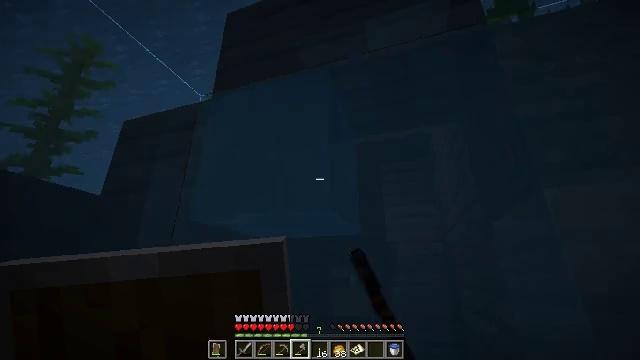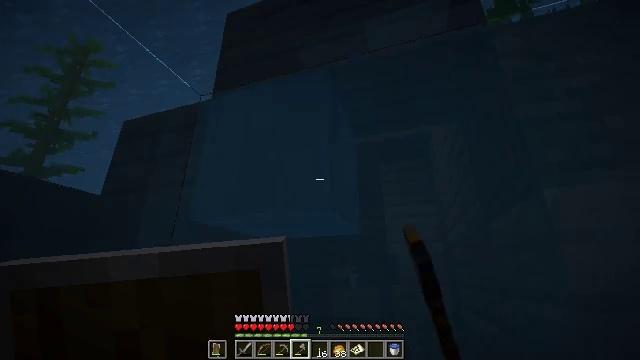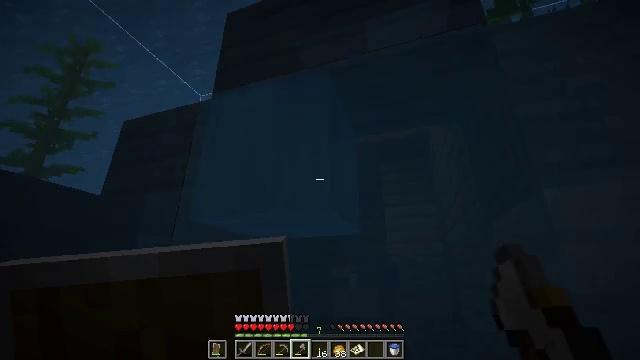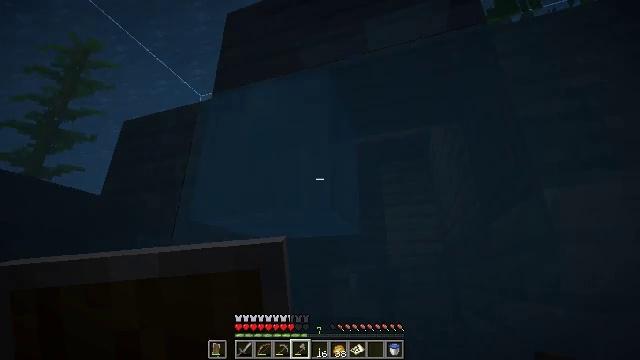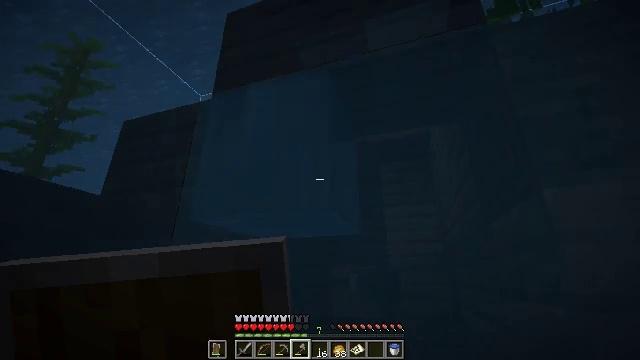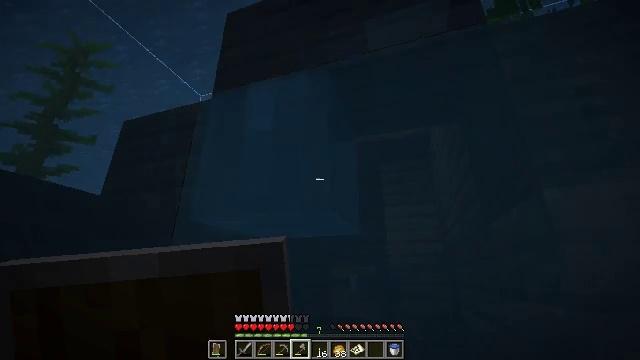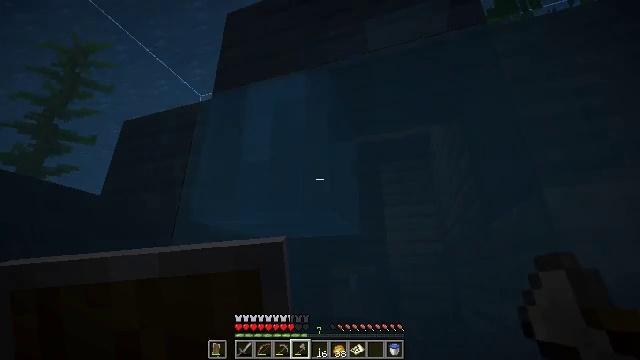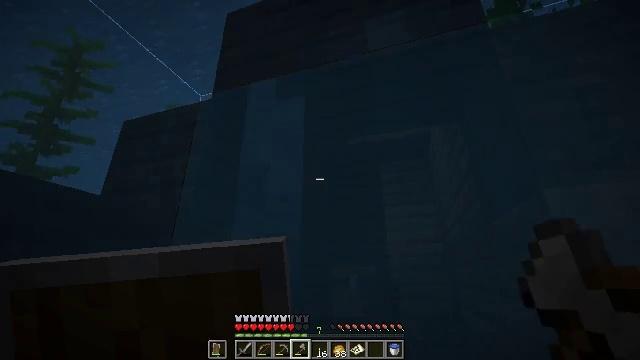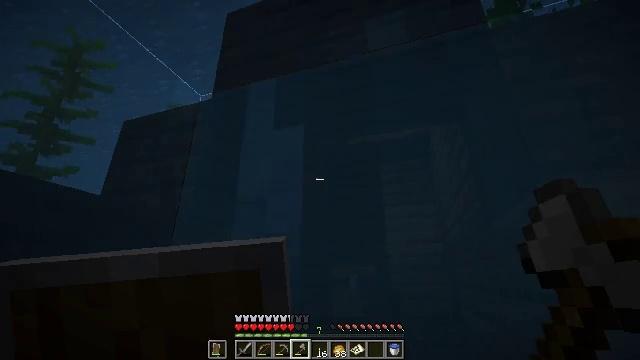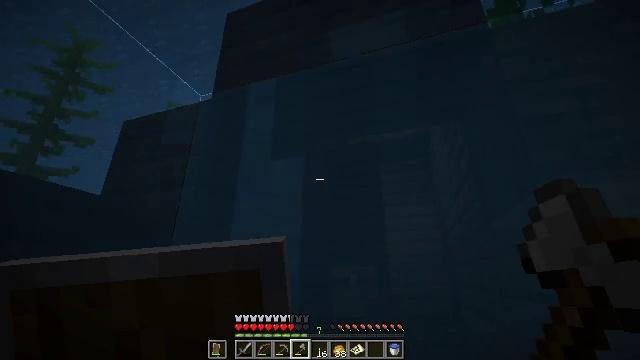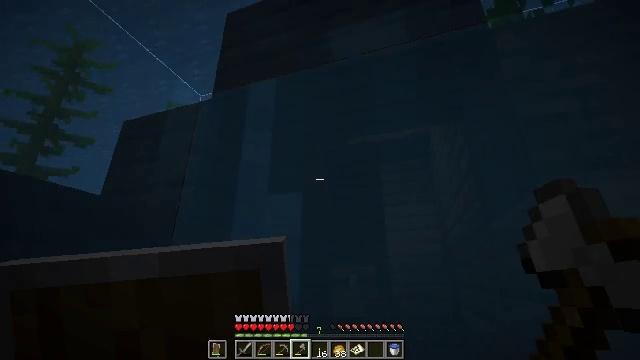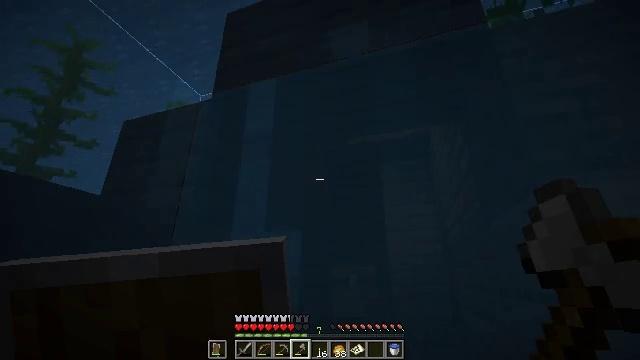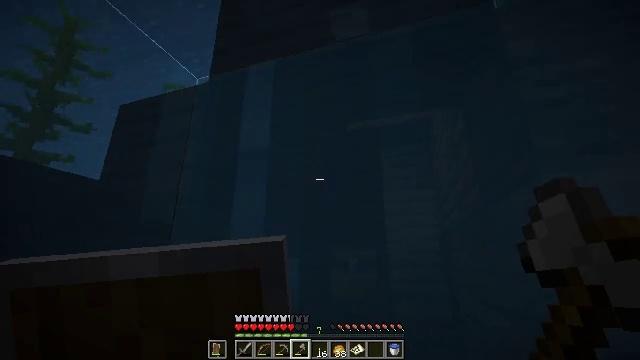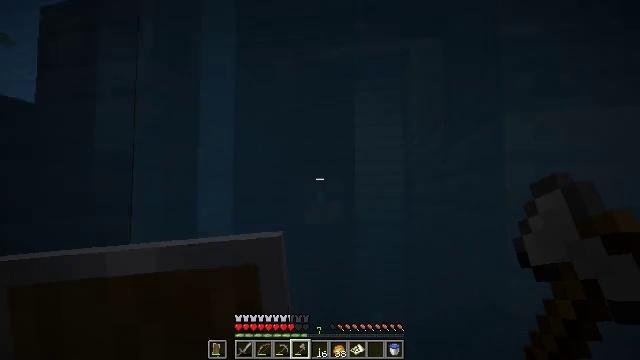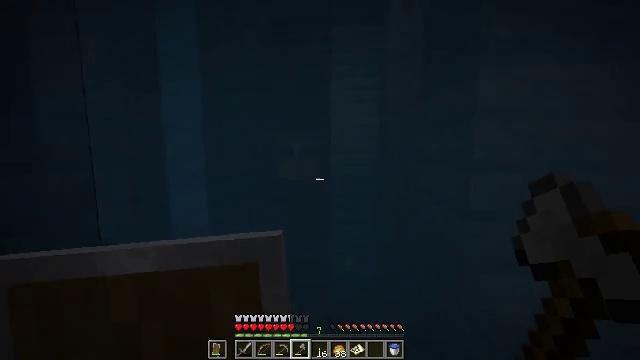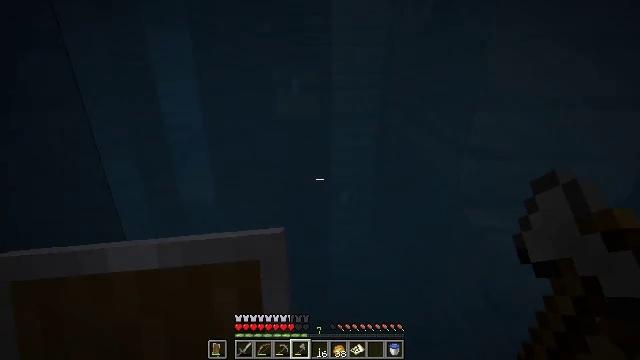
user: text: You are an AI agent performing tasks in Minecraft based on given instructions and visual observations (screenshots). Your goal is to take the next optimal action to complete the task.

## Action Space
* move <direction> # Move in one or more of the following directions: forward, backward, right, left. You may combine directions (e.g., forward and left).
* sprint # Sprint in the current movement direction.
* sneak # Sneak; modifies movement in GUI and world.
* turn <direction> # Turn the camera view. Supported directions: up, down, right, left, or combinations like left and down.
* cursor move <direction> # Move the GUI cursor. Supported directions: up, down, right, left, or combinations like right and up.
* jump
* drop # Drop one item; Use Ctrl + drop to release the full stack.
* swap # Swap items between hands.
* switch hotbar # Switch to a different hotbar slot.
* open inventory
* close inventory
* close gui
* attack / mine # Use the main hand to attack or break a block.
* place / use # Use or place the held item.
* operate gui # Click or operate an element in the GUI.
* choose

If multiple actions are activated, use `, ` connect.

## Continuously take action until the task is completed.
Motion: motion action
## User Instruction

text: Attack the oak door to gather it.
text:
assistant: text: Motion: attack / mine
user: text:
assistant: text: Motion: attack / mine
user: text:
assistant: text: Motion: attack / mine
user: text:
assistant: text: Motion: attack / mine
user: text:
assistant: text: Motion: attack / mine
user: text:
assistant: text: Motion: attack / mine
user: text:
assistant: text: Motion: attack / mine
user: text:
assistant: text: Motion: attack / mine
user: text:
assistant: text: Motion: attack / mine
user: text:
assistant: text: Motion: attack / mine
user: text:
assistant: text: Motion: attack / mine
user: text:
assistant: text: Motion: turn down, attack / mine
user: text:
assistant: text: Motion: turn right and down
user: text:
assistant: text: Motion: turn right and down
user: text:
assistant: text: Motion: turn down
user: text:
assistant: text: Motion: turn down
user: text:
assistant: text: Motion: no_op
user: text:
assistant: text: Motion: move forward
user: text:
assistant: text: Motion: move forward, turn left
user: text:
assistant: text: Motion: move forward
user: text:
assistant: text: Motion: move forward, turn down, jump
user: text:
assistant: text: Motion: move forward, turn right and down, jump
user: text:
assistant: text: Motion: move forward, jump
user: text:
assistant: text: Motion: move forward
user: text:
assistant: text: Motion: move forward
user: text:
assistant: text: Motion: move forward
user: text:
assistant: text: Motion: move forward
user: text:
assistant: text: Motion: move forward
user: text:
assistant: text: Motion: move forward
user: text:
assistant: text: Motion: move forward